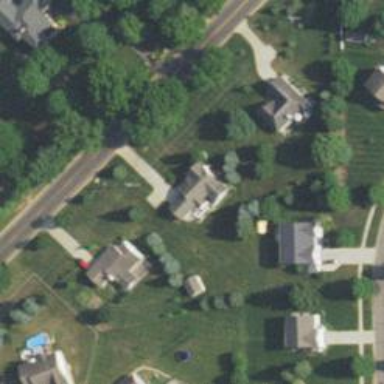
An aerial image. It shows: Driveway.